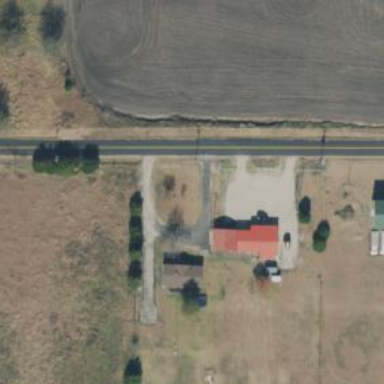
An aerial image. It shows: Driveway leading to service road.